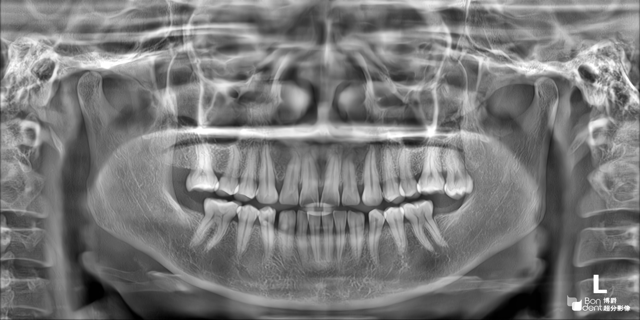
adult